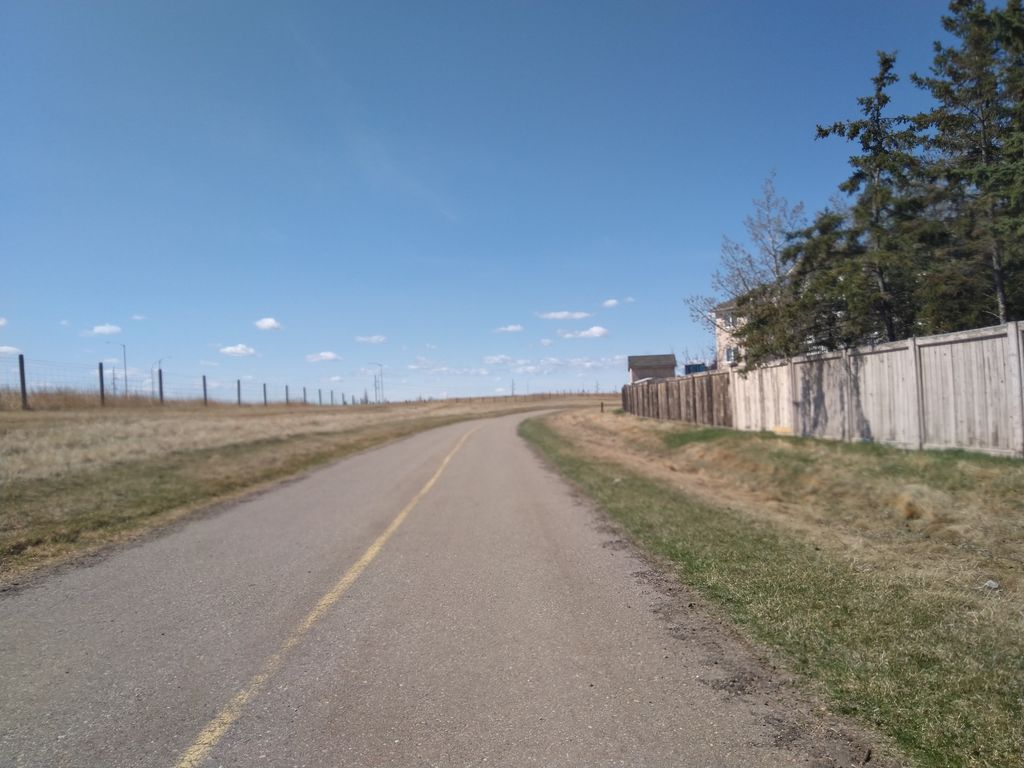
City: calgary